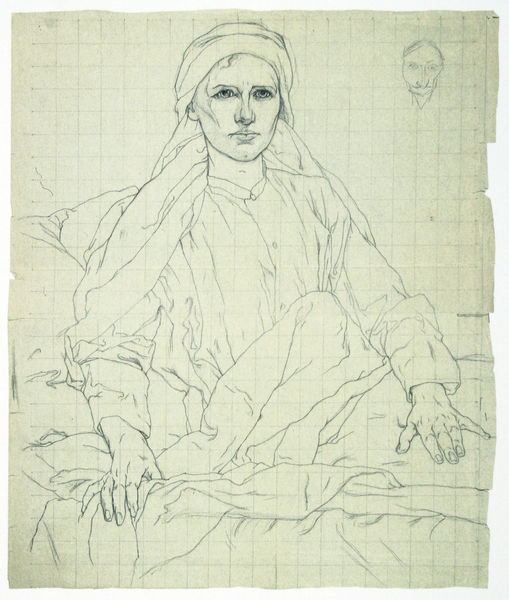
Titel: Skizze zur Seherin von Prevorst mit Quadrierung
Künstler: Gabriel von Max
Standort: München
Institution: Städtische Galerie im Lenbachhaus
Schlagwörter: blau, hand, kopf, mann, weiß, gelb, grün, sitzen, finger, frau, hintergrund, kariert, nase, schwarz, skizze, zeichnung, blick, rot, tuch, hemd, jung, schnurrbart, augen, bibel, falten, gesicht, hände, portrait, porträt, sitzend, decke, nachthemd, blatt, person, kopfbedeckung, papier, studie, abstrakt, grafik, erhaben, hands, hat, kissen, pillow, robes, white, black, dress, face, modern, nose, sit, sitting, woman, kopftuch, ernst, aufrecht, bed, bett, bettdecke, blanket, looking, sheets, laken, edel, junge, knöpfe, krank, radierung, entwurf, bleistiftzeichnung, arrogant, jüngling, junger mann, silbern, dekce, man, ear, head, eyes, adelig, gütig, drawing, paper, männerkopf, look, kranke, turban, chin, mouth, scarf, buttons, line, outline, sketch, arabien, faces, clothes, neck, sizze, draft, art, artist, detail, study, pencil, draw, squares, eye, lines, fingers, ill, lips, abgemagert, rough, resting, shade, shadows, sleep, simple, staring, grid, forehead, shirt, rest, reclining, button, veil, practice, tired, papir, durchdringend, bettlägerig, inside, sickness, detailed, erhabe, farblosmondän, hilfreich, nails, graph, contour, nightgown, preliminary, blankets, trace, artistic, laurenz, frontral, covered, covering, draws, nosa, template, kariertes papier, dhading, graph paper, penciil